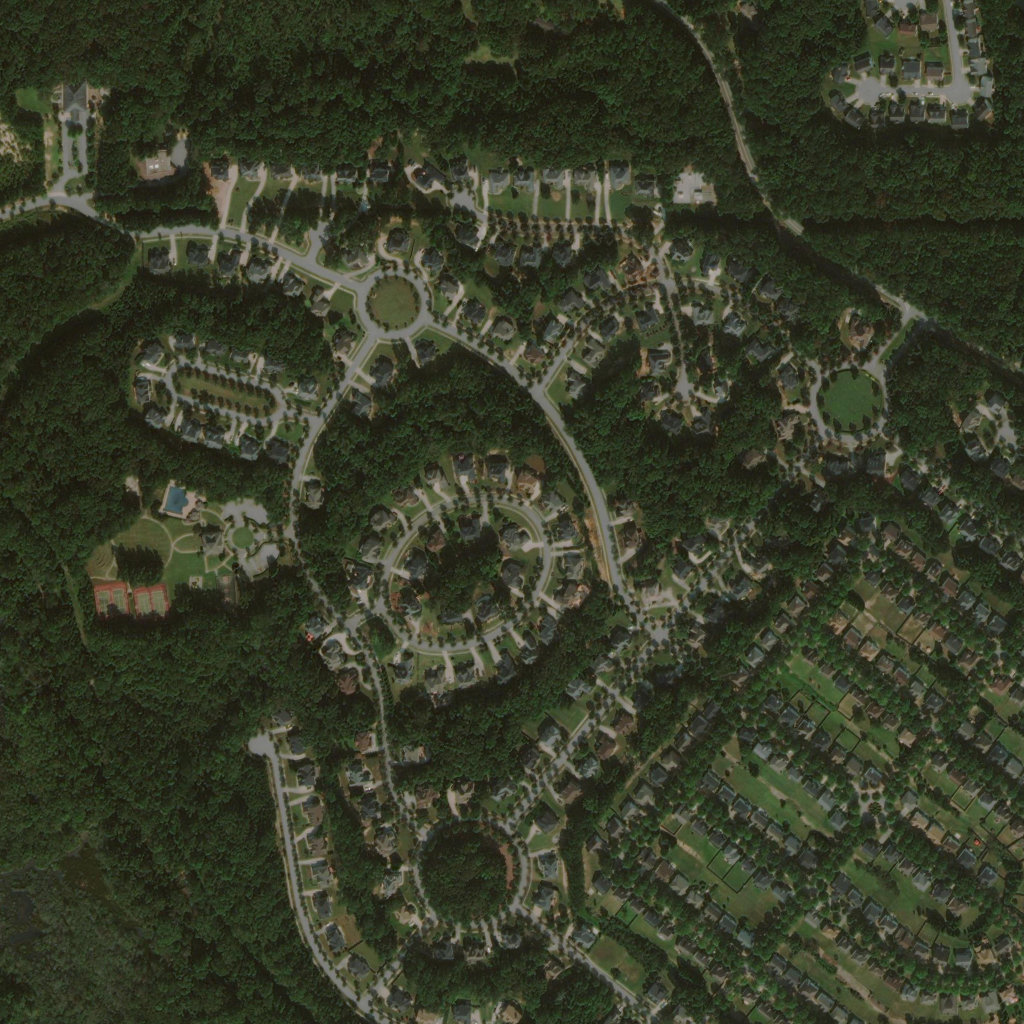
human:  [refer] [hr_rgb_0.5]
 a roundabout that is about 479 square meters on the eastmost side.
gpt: <box>[[83, 77, 87, 80, 0]]</box>